Aerial crown-view tile of a tropical tree (Barro Colorado Island, Panama), acquired 20241216:
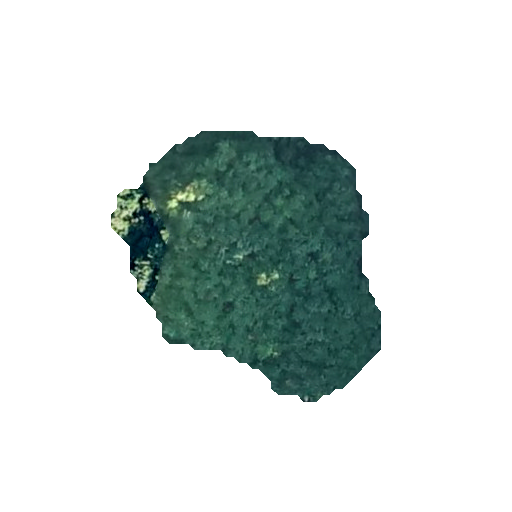
Species: Protium stevensonii
GBIF accepted scientific name: Tetragastris panamensis
Crown area: 74.253 m²